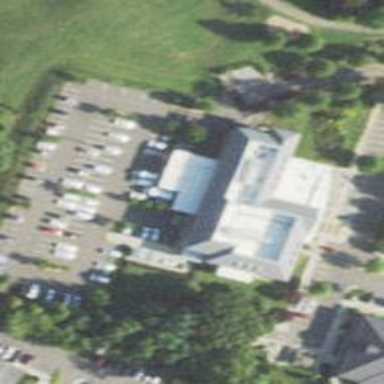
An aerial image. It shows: Police facility.